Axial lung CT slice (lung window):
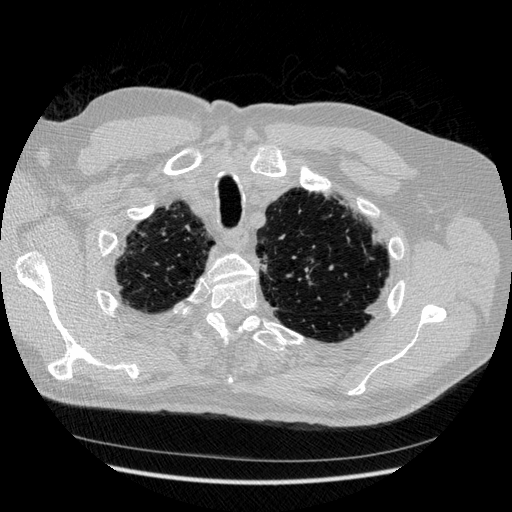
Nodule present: no